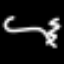
Label: squiggle